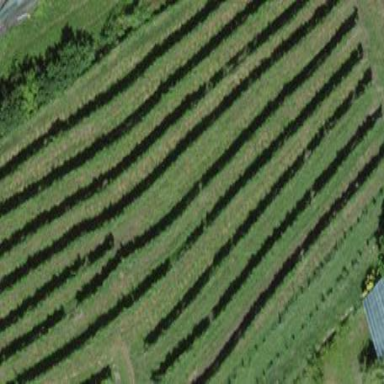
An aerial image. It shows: Vineyard with grape crops.